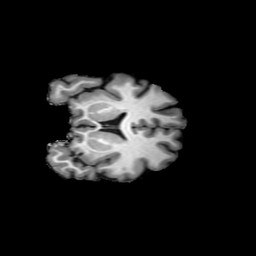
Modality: T1w
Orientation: coronal
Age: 46
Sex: female
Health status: ill